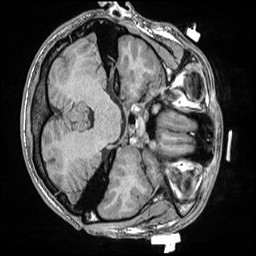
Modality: T1w
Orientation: axial
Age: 18
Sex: male
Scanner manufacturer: siemens
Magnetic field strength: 1.5 T
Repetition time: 2.04 s
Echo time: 0.00308 s